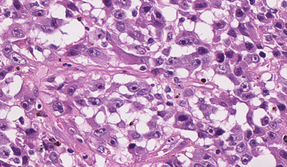
Tumor epithelial tissue: yes
Tumor-associated stroma tissue: no
Normal tissue: no